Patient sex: M
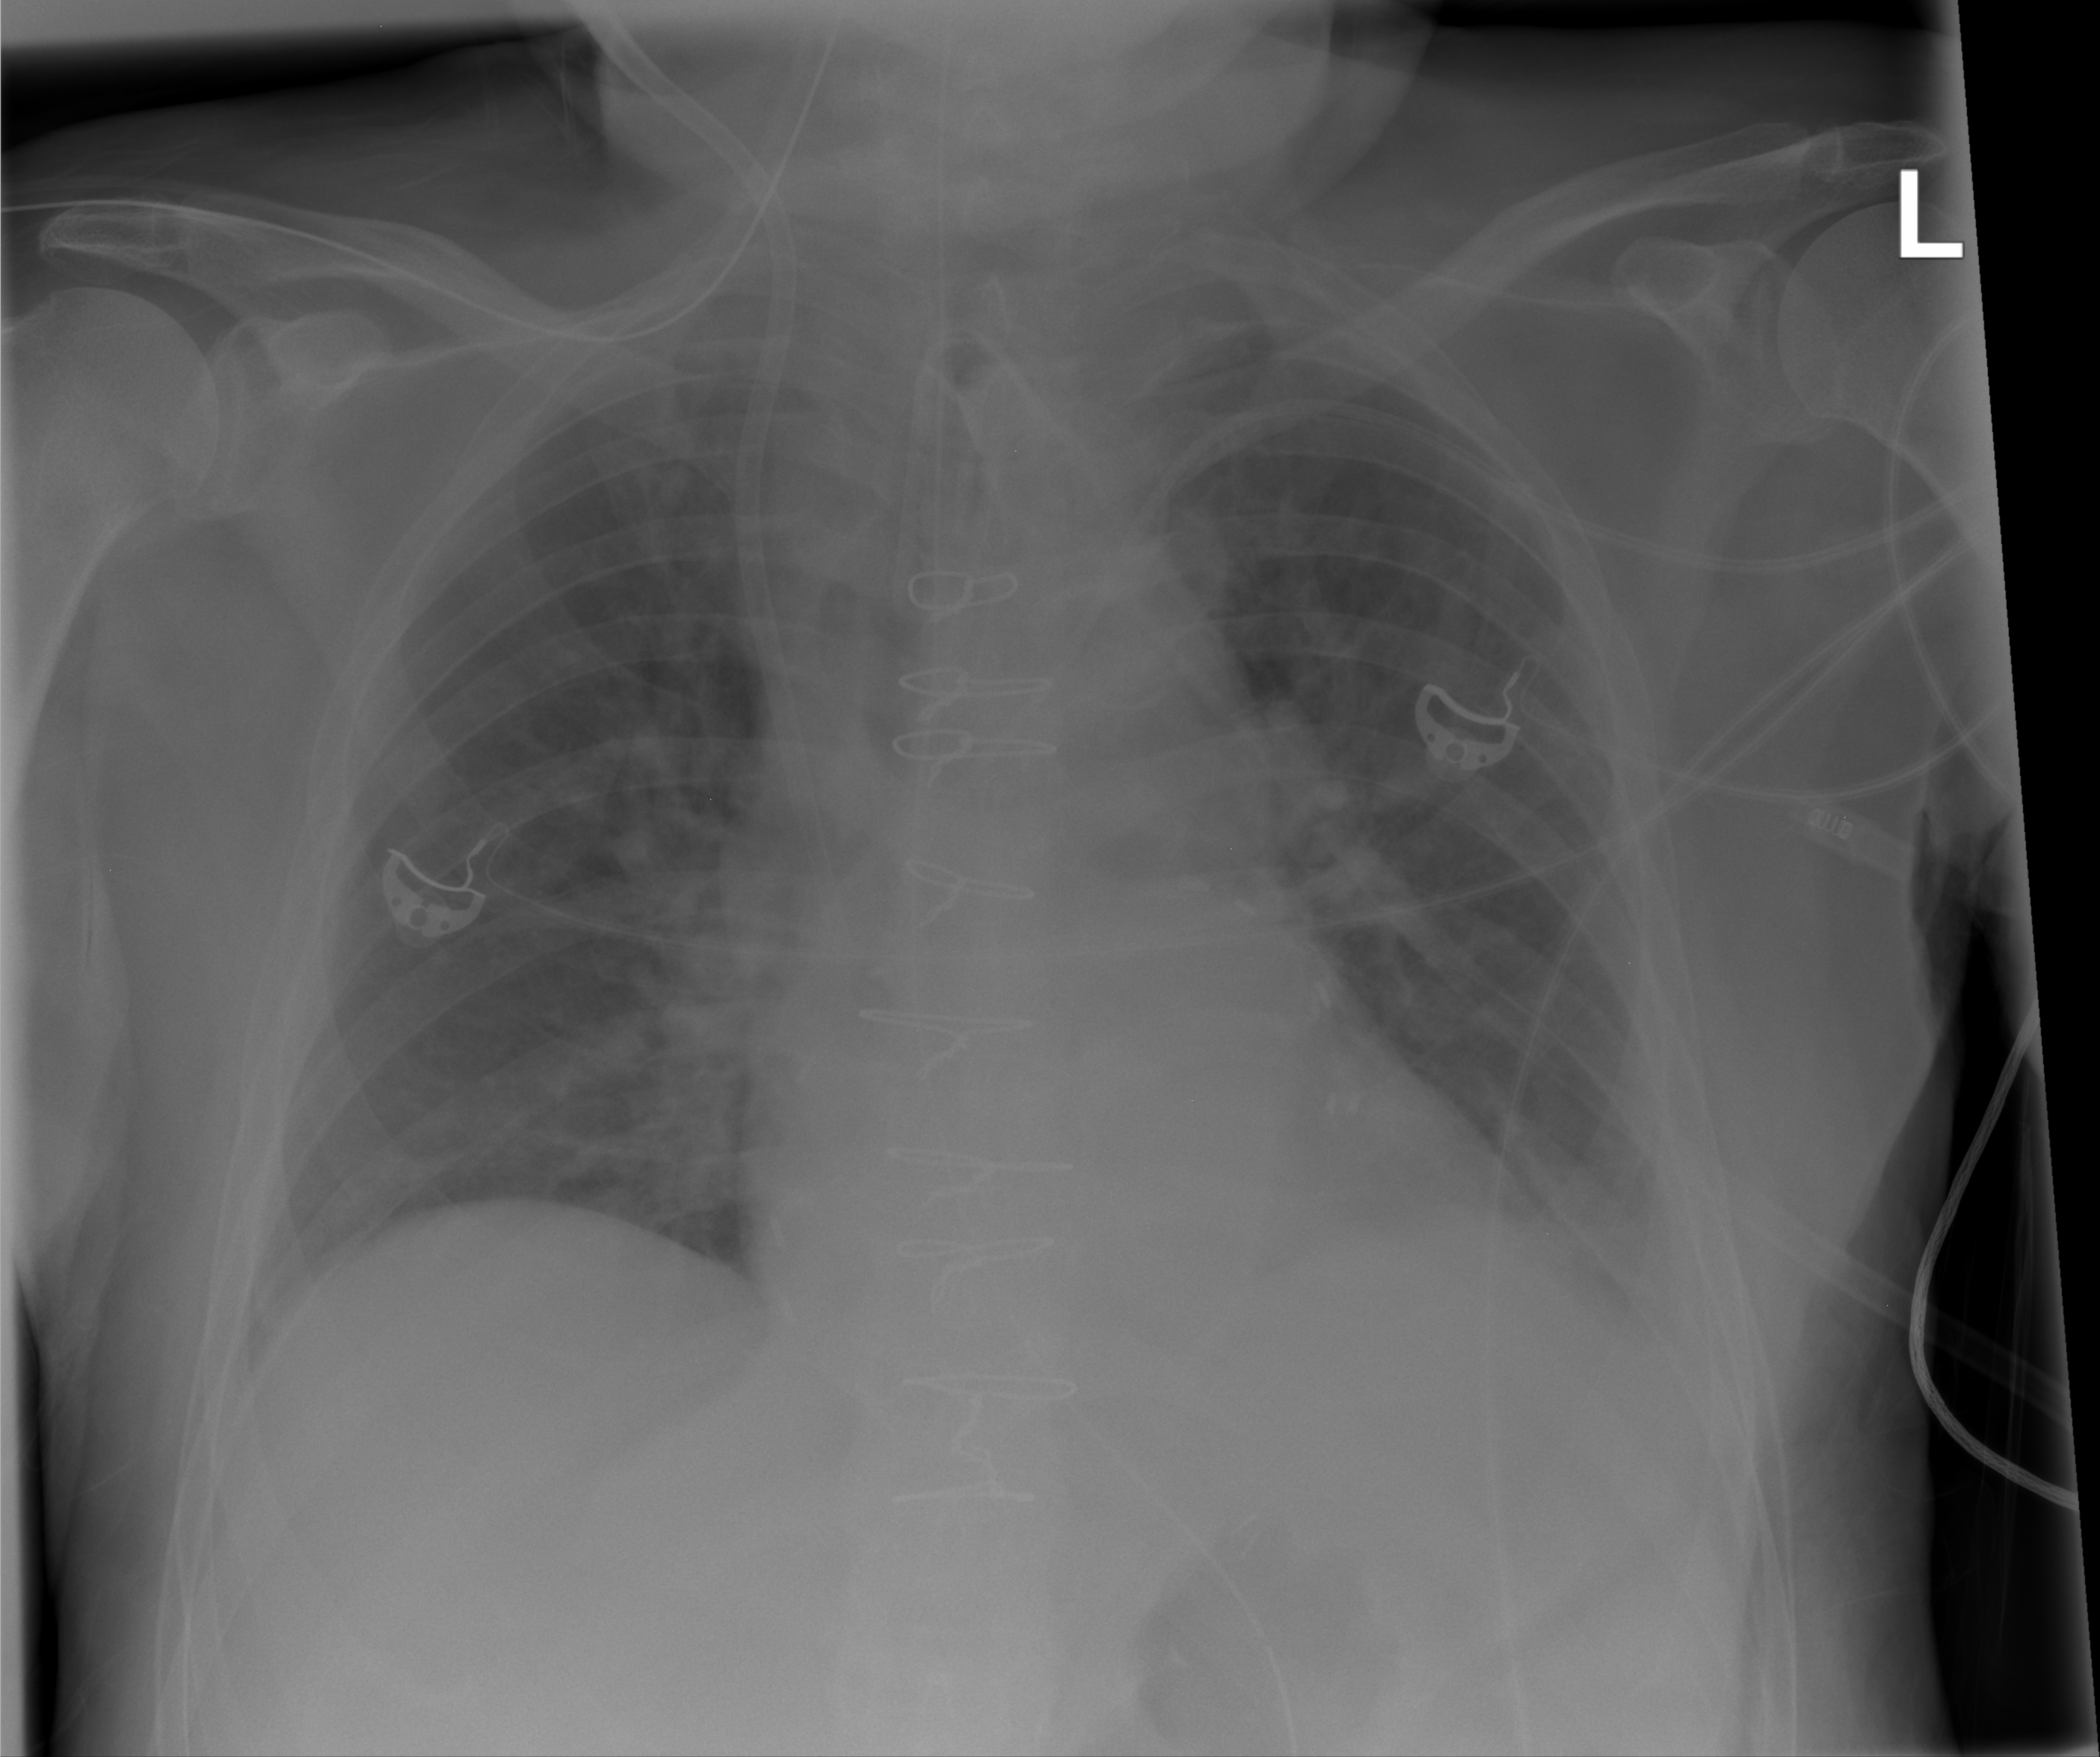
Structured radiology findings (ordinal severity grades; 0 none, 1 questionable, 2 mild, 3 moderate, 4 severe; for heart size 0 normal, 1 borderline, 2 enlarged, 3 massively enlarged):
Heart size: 0
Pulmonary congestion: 2
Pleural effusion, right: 0
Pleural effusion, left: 2
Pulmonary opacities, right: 2
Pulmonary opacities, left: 0
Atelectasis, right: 0
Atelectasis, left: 0